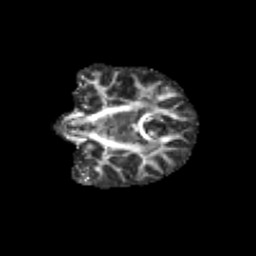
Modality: FA
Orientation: coronal
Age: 11
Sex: female
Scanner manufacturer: siemens
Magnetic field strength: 3 T
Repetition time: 3.8 s
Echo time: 0.07 s